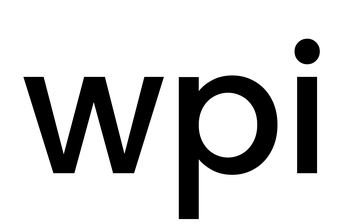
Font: Poppins-Medium